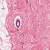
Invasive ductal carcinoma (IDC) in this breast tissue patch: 0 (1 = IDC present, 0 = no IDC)